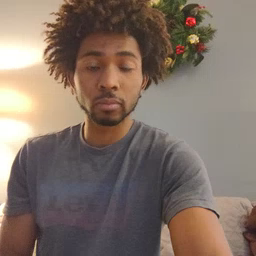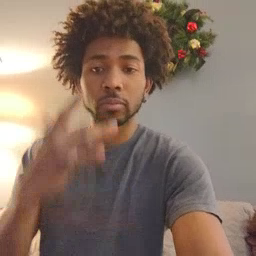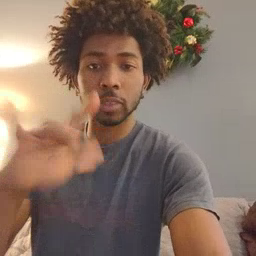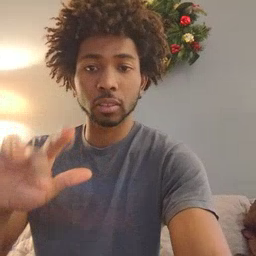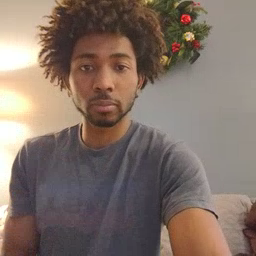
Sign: empty